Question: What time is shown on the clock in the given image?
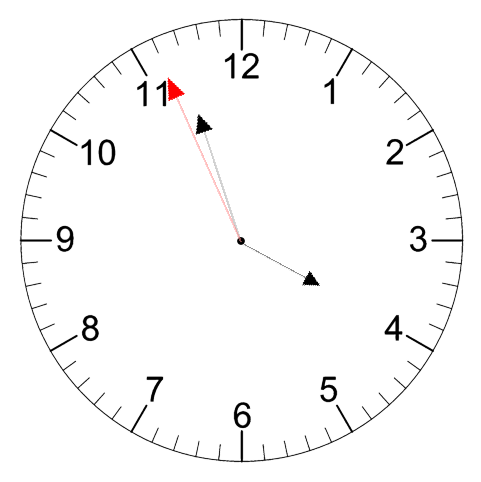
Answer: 03:56:56